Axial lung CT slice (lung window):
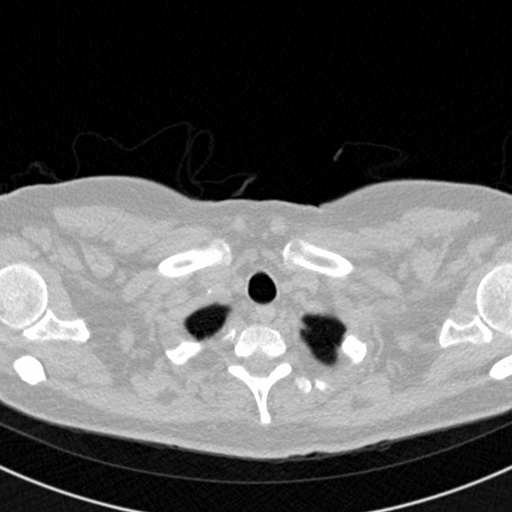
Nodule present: no